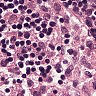
Metastatic tissue present: no